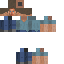
A male human skin with medium skin, wearing brown long hair dressed in a blue tshirt and gray pants, featuring a closed mouth.